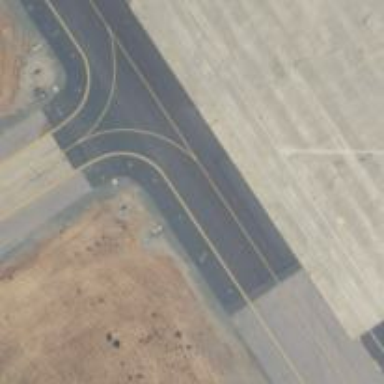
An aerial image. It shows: View of taxiway at the airport.